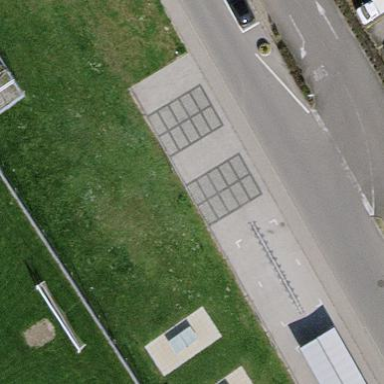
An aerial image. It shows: Parking available on the street side.